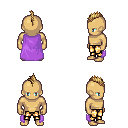
a pixel art fantasy rpg character, male body template, human, tanned skin, lavender cape, gold greaves, blonde mohawk hairstyle, four views (front, back, left, right), 2x2 character sprite sheet, small pixel art, hard edges, no anti-aliasing